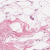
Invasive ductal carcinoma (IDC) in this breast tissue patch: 0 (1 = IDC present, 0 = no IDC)